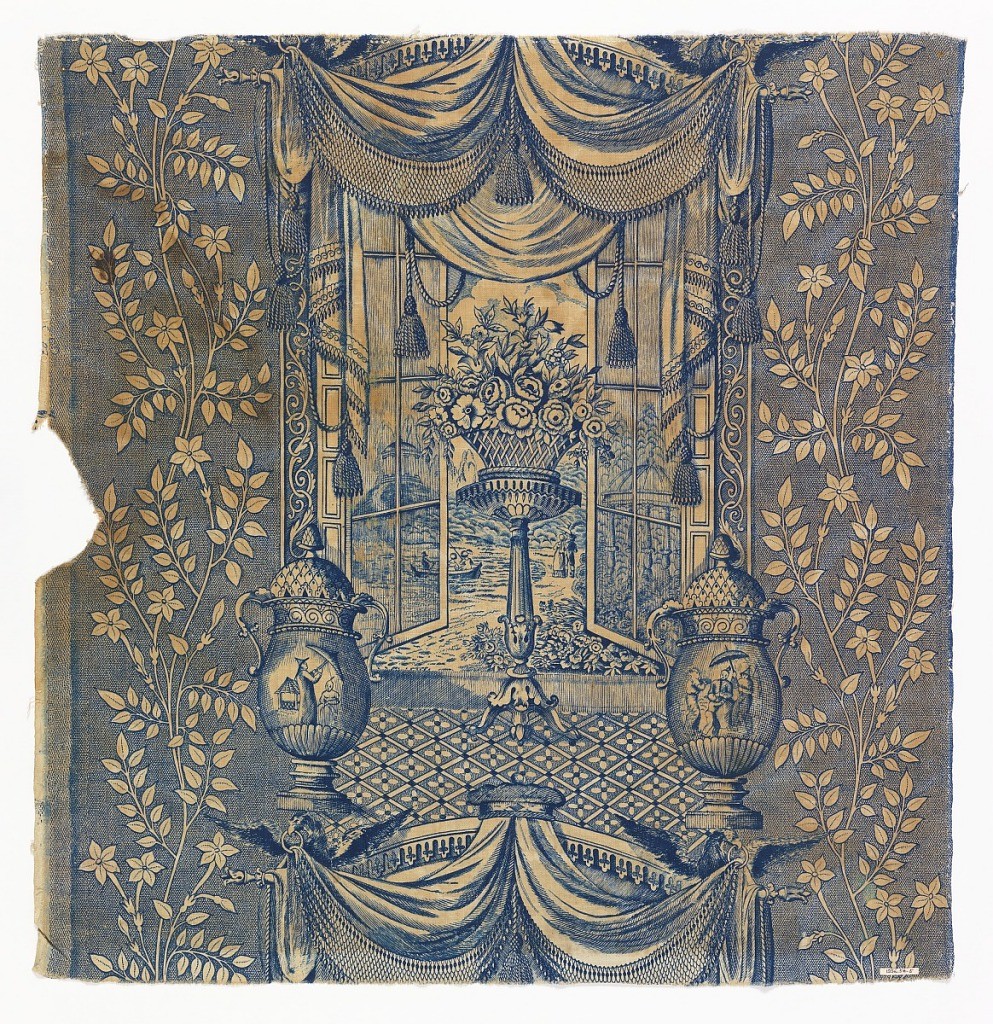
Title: Textile
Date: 1810–1820
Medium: cotton Technique: roller printed on plain weave
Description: Blue and white textile with vertical bands of flowering branches that alternate with scenes of elaborate, fashionably dressed windows. One window has panes that open onto a lake with three people in a boat as a couple walks along the shore. The other window has an elaborate window treatment of tassels and swags with a large urn of flowers in front. Two large vases with Chinoiserie-style scenes are on either side of the open window.